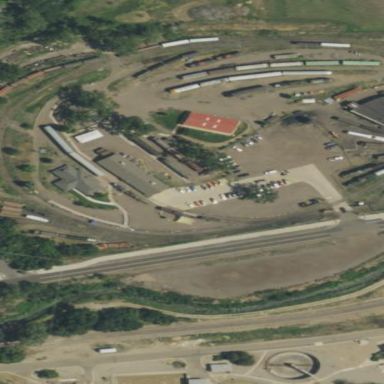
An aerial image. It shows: Railway museum.